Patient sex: M
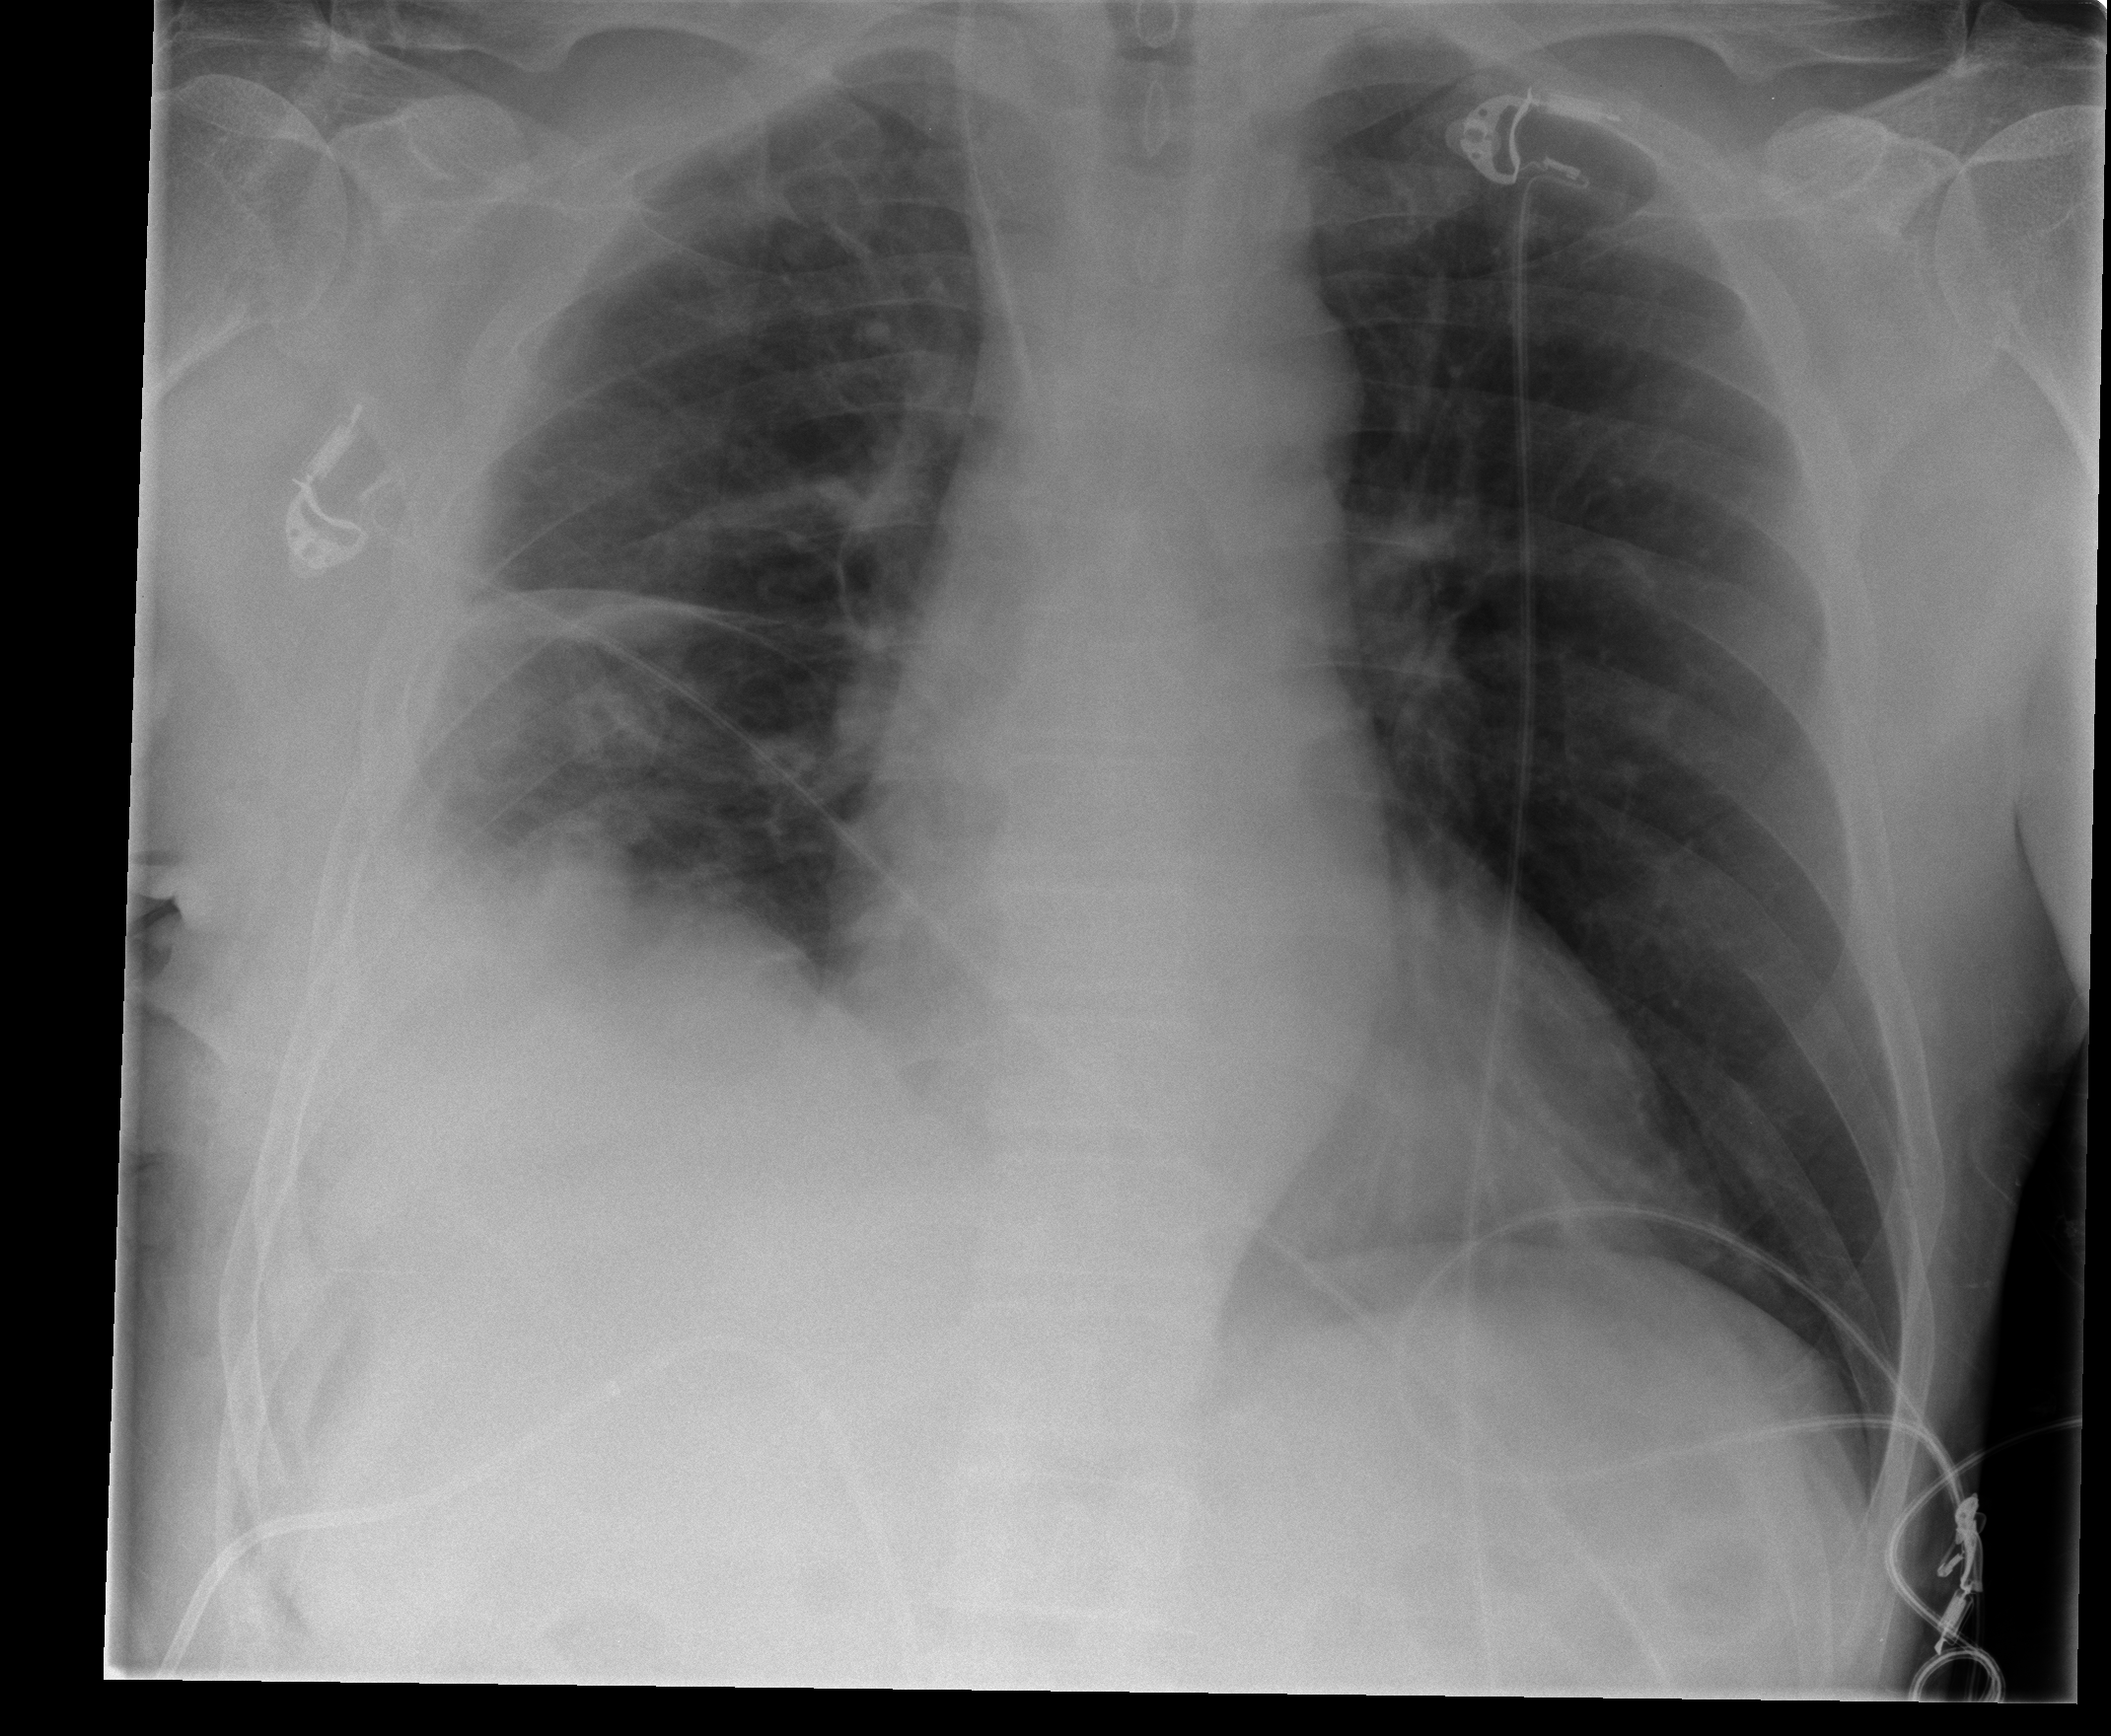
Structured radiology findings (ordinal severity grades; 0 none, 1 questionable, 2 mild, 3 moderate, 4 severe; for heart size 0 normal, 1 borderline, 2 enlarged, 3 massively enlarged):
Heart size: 0
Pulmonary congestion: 0
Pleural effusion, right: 2
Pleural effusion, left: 0
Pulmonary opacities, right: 2
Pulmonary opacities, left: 0
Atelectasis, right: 2
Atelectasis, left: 0